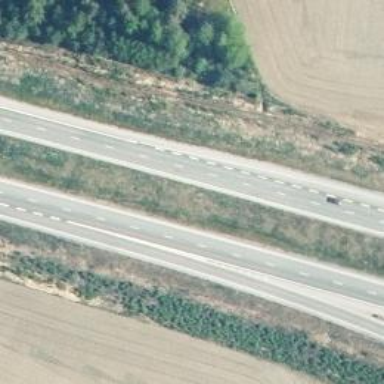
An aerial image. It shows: Asphalt motorway.